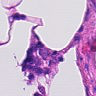
Metastatic tissue present: no